Aerial crown-view tile of a tropical tree (Barro Colorado Island, Panama), acquired 20240813:
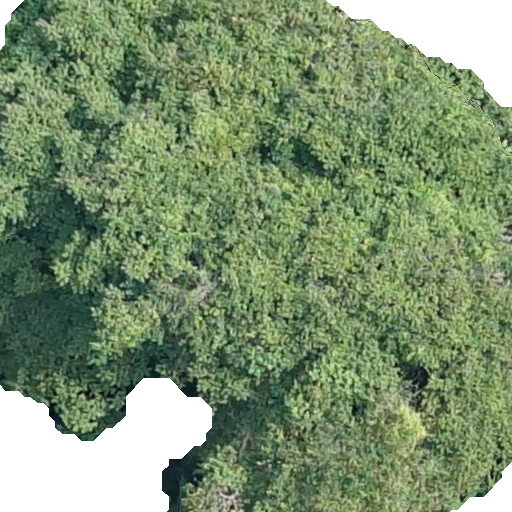
Species: Tachigali panamensis
GBIF accepted scientific name: Tachigali panamensis
Crown area: 480.104 m²